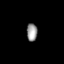
Tissue: lung
Cell type: Epithelial cells
Senescence score: 0.2147
Nuclear area (px): 184
Mean DAPI intensity: 152.098